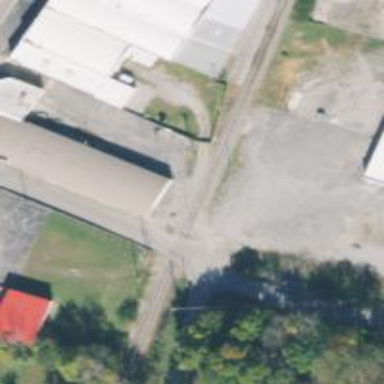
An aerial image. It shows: Railway level crossing.